Question: I am using CorePlot 0.3, everything was ok until I upgraded XCode to 4.4 (2 days ago), CorePlot failed to build and I got some errors with message:
clang: error: -Z-reserved-lib-stdc++: 'linker' input unused when '-c' is present
Command /Applications/Xcode.app/Contents/Developer/Toolchains/XcodeDefault.xctoolchain/usr/bin/clang failed with exit code 1
I have tried to search and it seems there are many people have a same problem, and I also found some suggestions and solution to fix it, I have applied to my CorePlot version but no luck, the issue appear in some classes such as: CPTPlot.m, CPTScatterPlot.m, CPTBarPlot.m, CPTPlotSymbol.m.
I have spending 2 days on this problem but still not able solve it, please help me, thanks in advance.

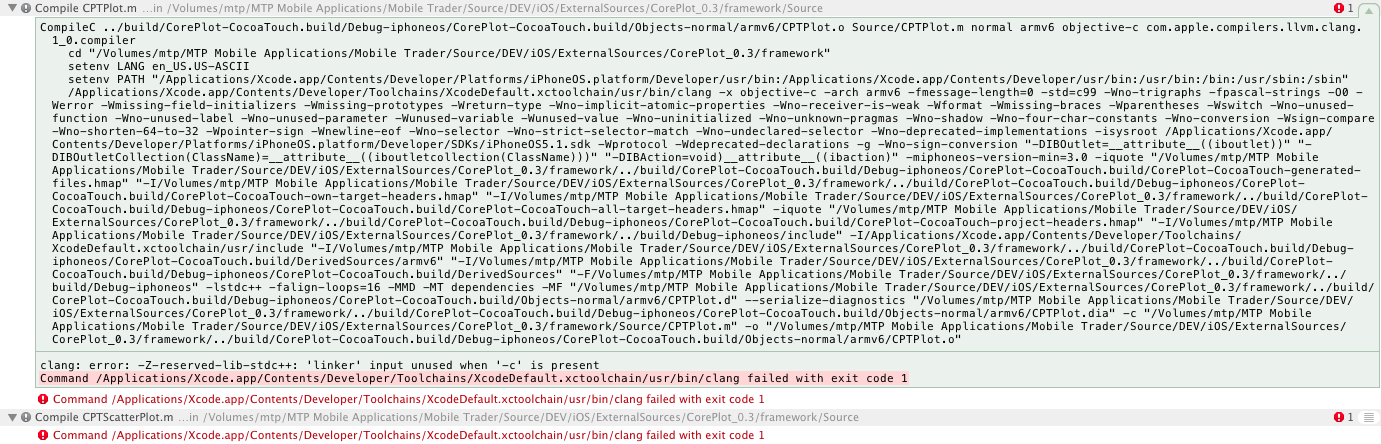
Answer: The latest coreplot will fix your issues with Xcode 4.4 - <URL>
I have not however got those latest changes to work properly in both Xcode 4.4 and Xcode 4.3 so if you are working in teams, different versions, be careful.